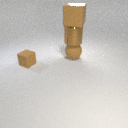
large brown rubber cube above large brown metal cylinder